Field crop: maize
Growth stage: 2
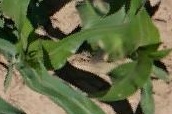
Species: maize